Aerial crown-view tile of a tropical tree (Barro Colorado Island, Panama), acquired 20240918:
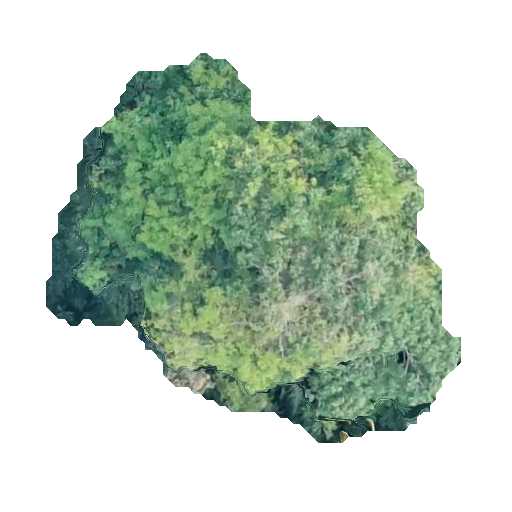
Species: Handroanthus guayacan
GBIF accepted scientific name: Handroanthus guayacan
Crown area: 163.379 m²